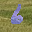
Label: 6